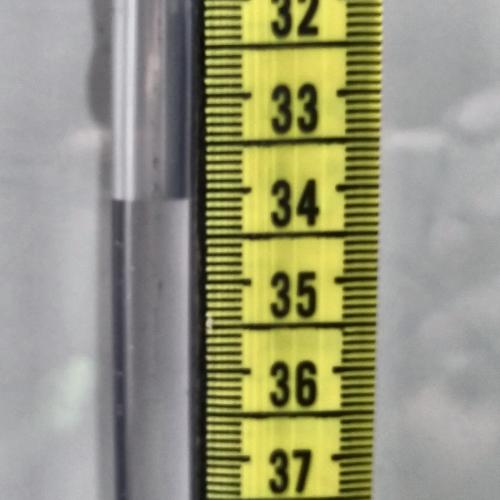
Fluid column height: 34.1 cm